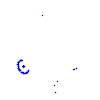
Particle: proton